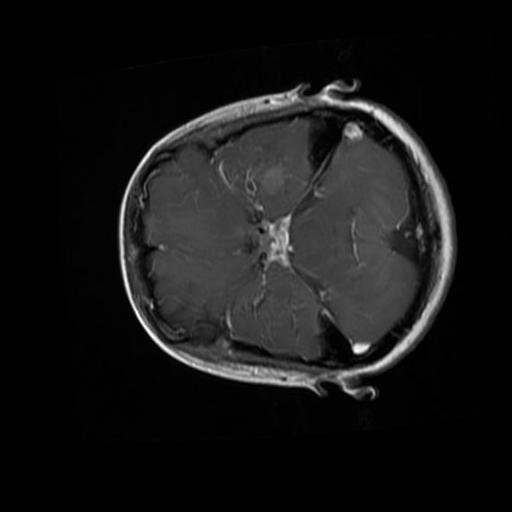
Label: brain_glioma